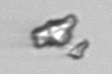
Label: detritus_transparent